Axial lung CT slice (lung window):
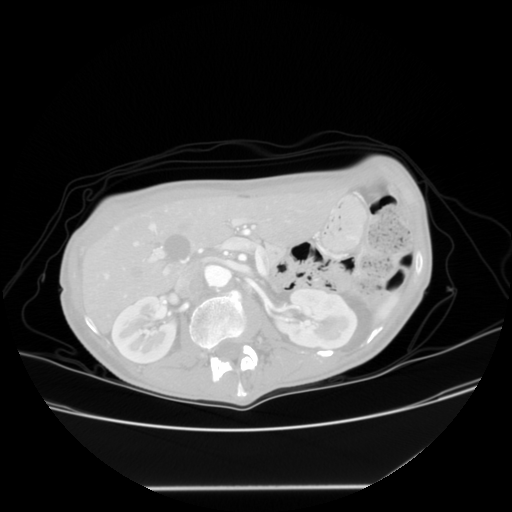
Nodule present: no